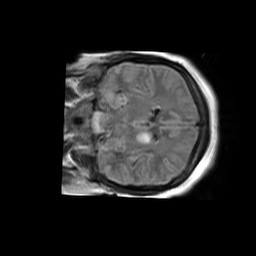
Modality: FLAIR
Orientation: coronal
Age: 49
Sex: female
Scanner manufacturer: philips
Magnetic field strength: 1.5 T
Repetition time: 11 s
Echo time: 0.14 s